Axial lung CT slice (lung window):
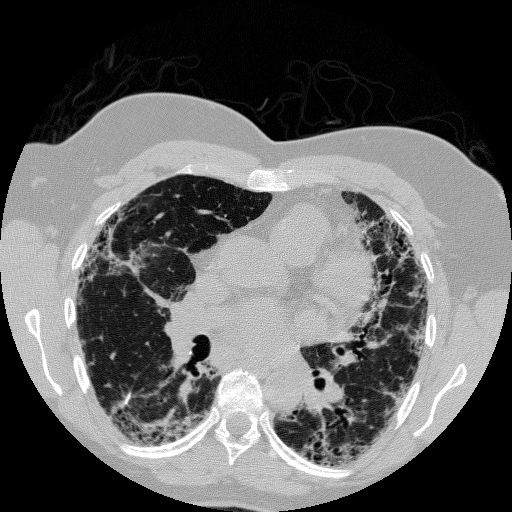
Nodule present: no